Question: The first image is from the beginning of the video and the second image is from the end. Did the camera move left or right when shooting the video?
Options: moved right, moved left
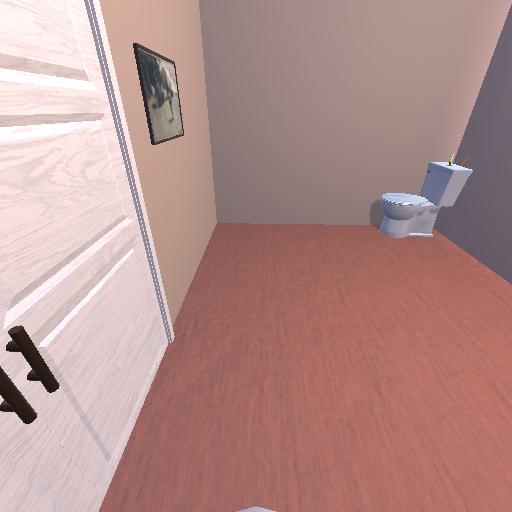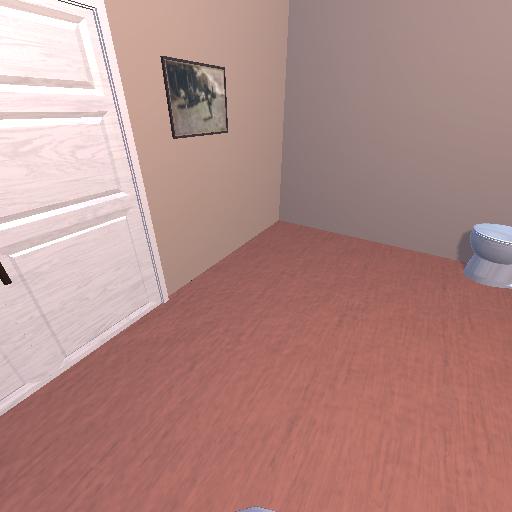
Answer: moved right